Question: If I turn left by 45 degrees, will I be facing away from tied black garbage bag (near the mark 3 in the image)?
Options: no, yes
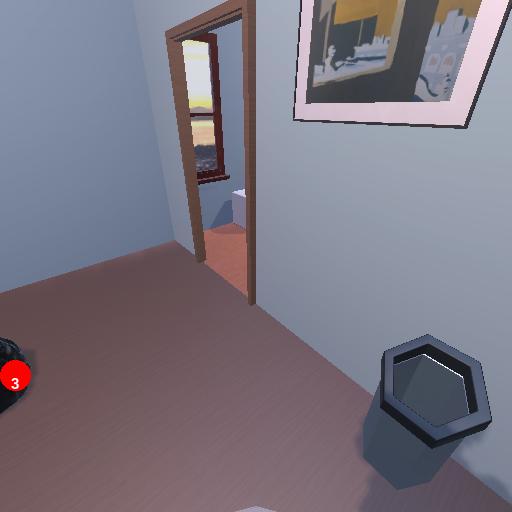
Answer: no